Field crop: maize
Growth stage: 2
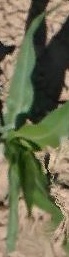
Species: maize